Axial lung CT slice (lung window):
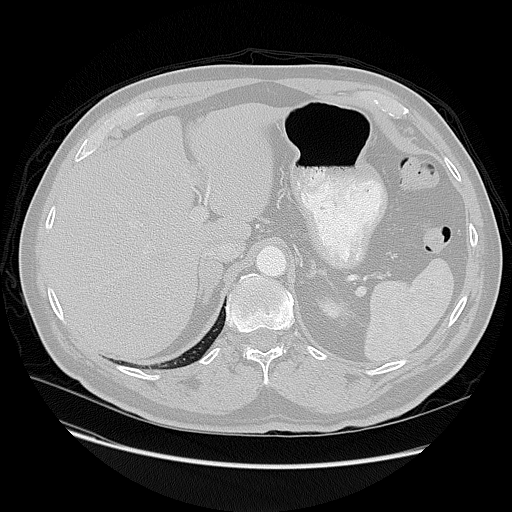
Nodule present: no